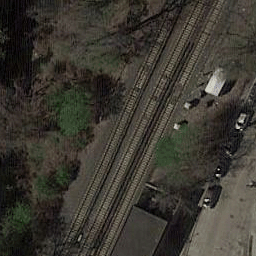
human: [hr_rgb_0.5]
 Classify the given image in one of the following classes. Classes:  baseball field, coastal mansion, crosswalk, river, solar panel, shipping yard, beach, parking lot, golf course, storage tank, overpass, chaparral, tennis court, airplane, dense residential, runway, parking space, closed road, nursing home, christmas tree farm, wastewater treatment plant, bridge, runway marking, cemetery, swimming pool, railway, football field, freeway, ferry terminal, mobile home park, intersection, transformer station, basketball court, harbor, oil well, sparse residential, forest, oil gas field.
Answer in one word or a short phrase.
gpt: railway